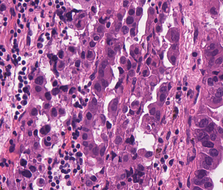
Tumor epithelial tissue: yes
Tumor-associated stroma tissue: yes
Normal tissue: no